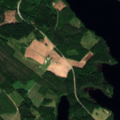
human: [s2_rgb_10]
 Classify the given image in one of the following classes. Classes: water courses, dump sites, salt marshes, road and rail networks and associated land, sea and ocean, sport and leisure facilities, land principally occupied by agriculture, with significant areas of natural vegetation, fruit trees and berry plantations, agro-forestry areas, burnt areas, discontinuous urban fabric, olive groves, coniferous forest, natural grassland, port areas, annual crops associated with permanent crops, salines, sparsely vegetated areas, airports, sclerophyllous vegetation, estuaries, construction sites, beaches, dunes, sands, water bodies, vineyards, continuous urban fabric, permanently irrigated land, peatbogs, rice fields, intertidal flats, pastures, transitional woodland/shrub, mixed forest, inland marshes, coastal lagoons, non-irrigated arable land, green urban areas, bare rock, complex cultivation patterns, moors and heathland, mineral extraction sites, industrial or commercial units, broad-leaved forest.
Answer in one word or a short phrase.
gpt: land principally occupied by agriculture, with significant areas of natural vegetation, broad-leaved forest, coniferous forest, mixed forest, water bodies